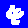
Digit: 4